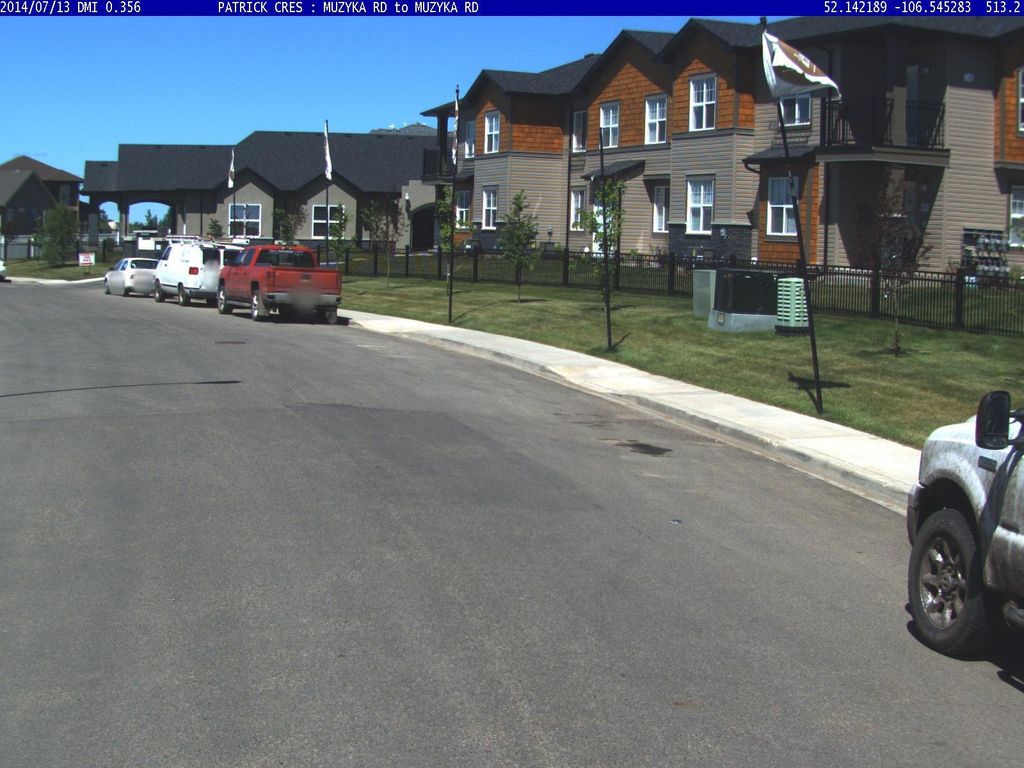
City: saskatoon